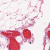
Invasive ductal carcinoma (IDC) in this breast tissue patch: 0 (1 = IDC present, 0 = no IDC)